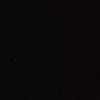
Label: space